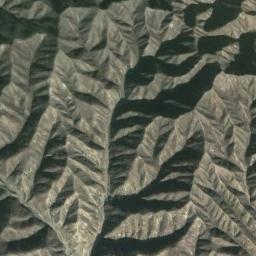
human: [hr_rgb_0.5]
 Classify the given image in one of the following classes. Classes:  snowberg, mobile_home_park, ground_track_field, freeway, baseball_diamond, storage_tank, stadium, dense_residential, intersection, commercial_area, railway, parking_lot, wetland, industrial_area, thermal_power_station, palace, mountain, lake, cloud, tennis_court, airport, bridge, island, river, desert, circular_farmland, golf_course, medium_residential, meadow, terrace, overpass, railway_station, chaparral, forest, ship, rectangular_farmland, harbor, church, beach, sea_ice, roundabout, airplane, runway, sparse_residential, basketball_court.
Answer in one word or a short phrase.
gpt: mountain